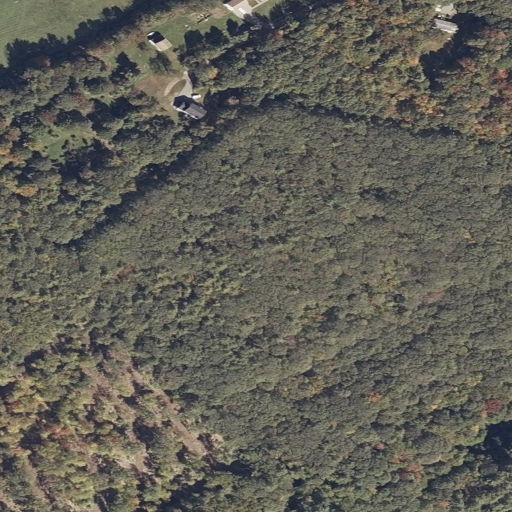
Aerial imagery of mountain in Maine named Diamond Hill containing mixed forest, deciduous forest, open development, pasture, low intensity development, and medium intensity development